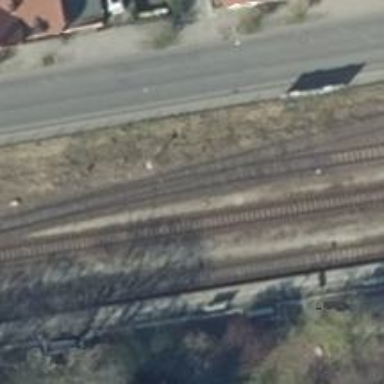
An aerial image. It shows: Railway siding for service.